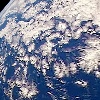
Label: cloud